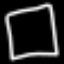
Label: square